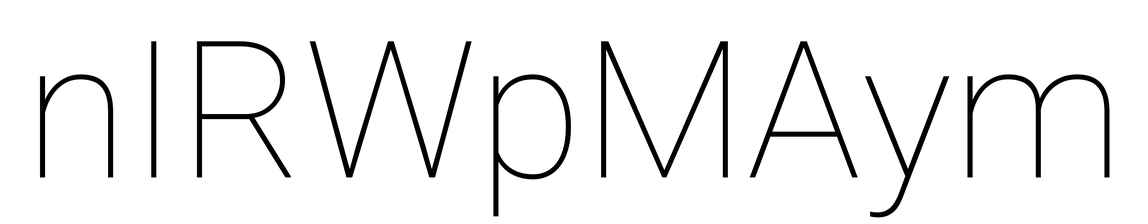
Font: Roboto_Thin